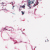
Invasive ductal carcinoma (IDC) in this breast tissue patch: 0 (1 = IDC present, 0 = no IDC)